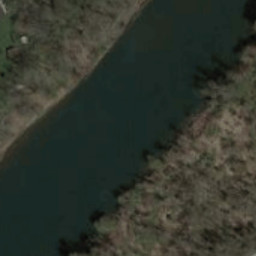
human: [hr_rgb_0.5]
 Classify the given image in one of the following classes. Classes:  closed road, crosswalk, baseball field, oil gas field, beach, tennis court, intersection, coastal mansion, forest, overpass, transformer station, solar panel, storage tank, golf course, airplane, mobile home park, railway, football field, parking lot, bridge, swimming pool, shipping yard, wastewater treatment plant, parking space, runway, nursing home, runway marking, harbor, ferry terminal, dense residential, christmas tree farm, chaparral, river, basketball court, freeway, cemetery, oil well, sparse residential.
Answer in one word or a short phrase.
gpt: river